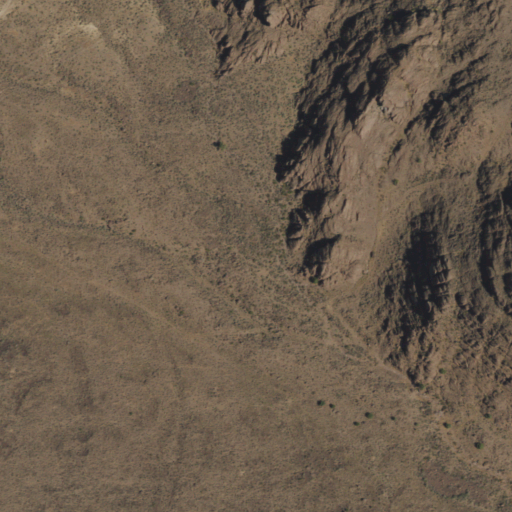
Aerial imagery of valley in Nevada named Giants Throne Canyon containing only shrub